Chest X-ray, PA view. Patient: 63 years old, sex M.
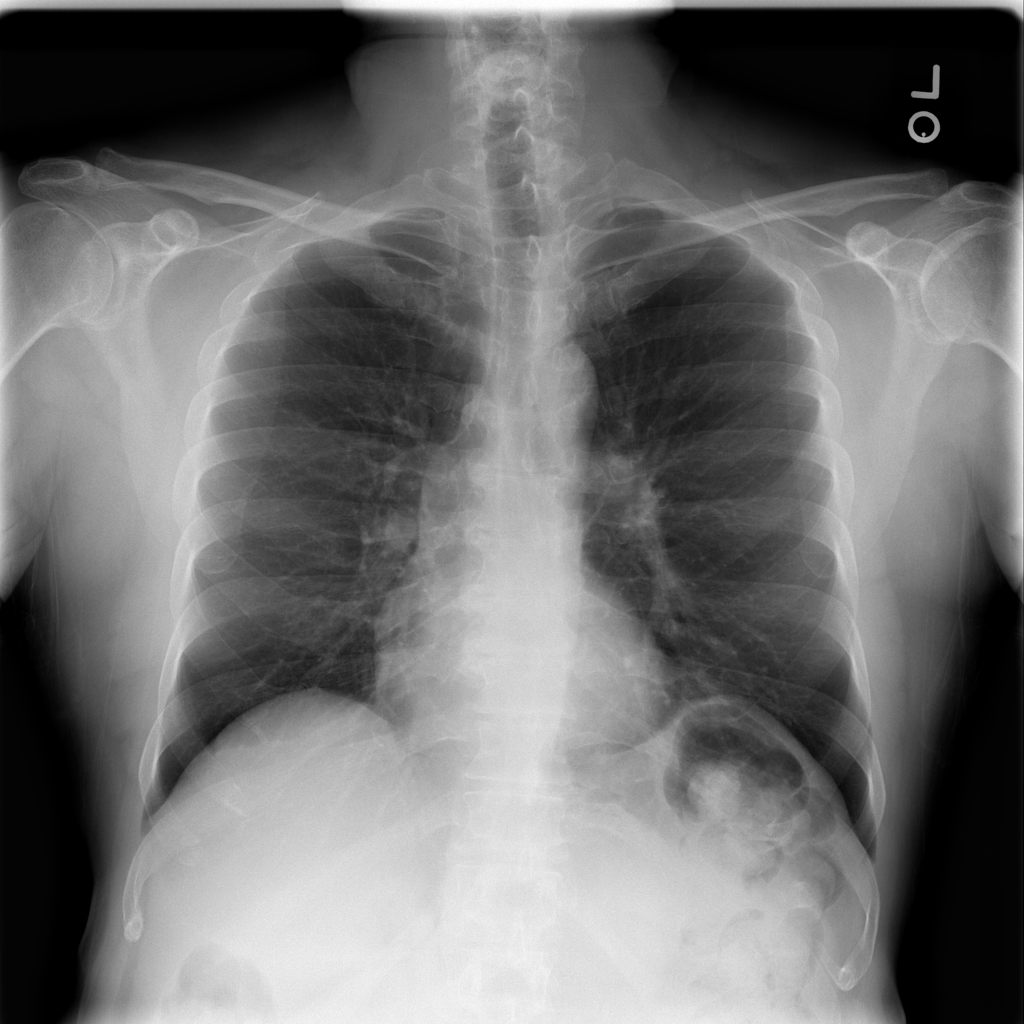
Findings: No Finding